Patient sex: M
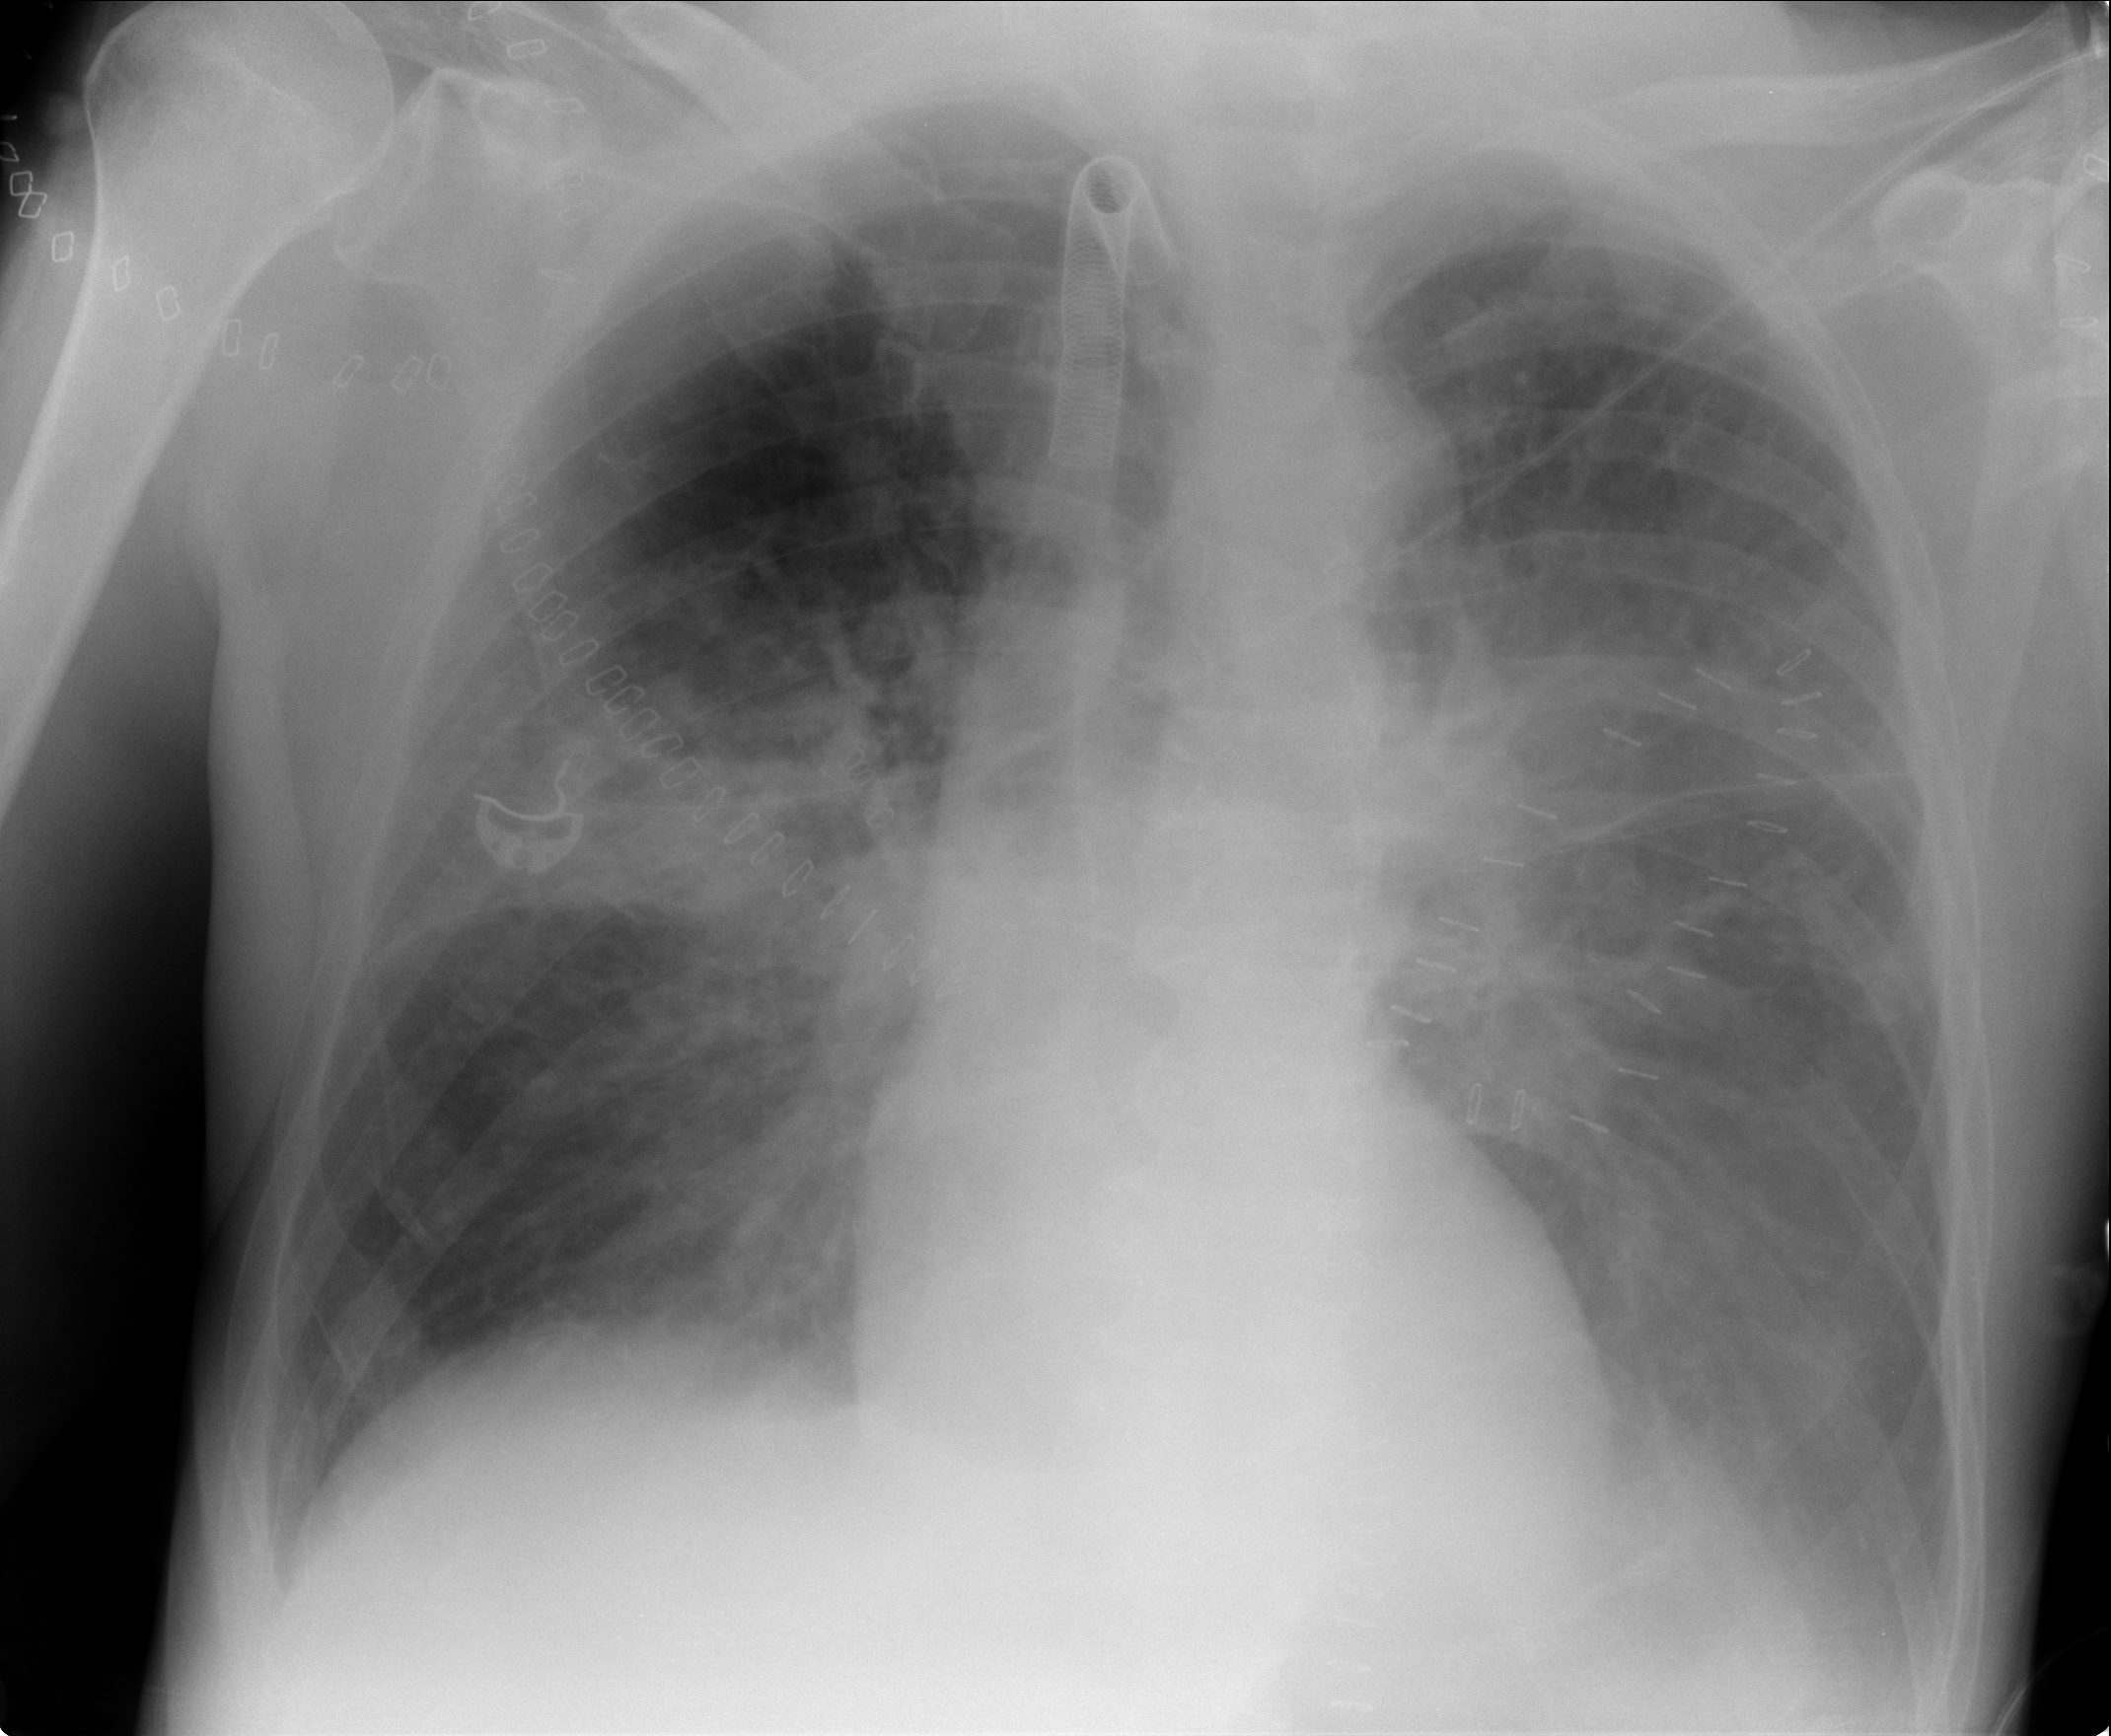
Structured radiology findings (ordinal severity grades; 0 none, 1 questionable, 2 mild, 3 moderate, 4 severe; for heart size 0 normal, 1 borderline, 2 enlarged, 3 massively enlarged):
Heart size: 0
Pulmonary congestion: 1
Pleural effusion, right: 0
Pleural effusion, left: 2
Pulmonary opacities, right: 3
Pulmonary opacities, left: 3
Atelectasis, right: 2
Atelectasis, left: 2